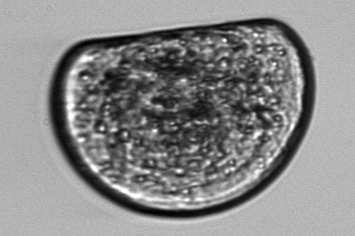
Label: shellfish_larvae